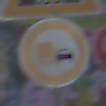
Verkehrszeichen: UeberholverbotKraftfahrzeuge
Zusatzzeichen oben: BeweglicheBruecke
Umgebung: Outdoor, Suburban
Tageszeit: MorningAfternoon
Wetter: Overcast
Licht: Natural
Jahreszeit: NotSpecified
Kontrast: LowContrast